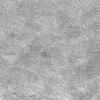
Atmospheric dust classification: not_dusty